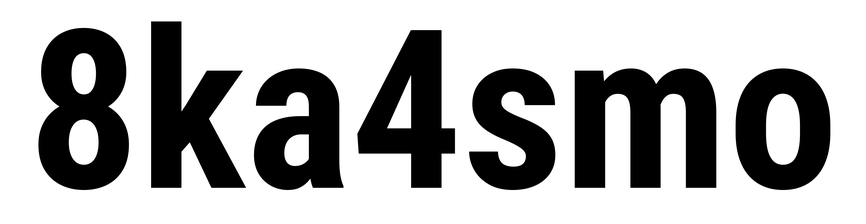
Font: Roboto_Condensed_Bold